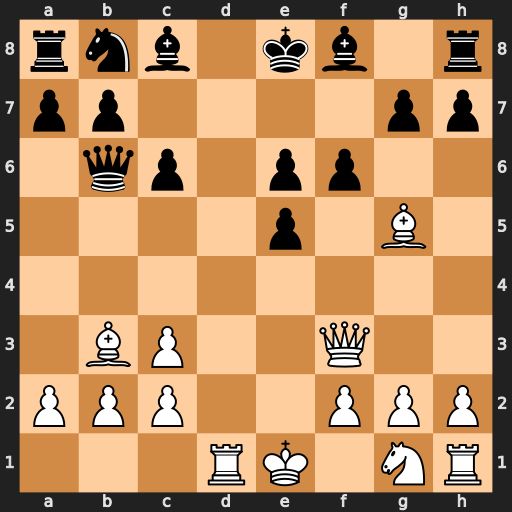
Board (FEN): rnb1kb1r/pp4pp/1qp1pp2/4p1B1/8/1BP2Q2/PPP2PPP/3RK1NR
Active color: w
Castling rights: Kkq
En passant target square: -
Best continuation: Bxf6 gxf6 Qxf6 Qc7 Qxh8 Qg7 Qxg7